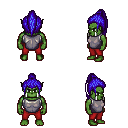
a pixel art fantasy rpg character, male body template, orc, green skin, steel chest armor, red pants, blue long topknot hairstyle, four views (front, back, left, right), 2x2 character sprite sheet, small pixel art, hard edges, no anti-aliasing